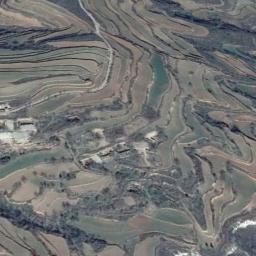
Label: terrace